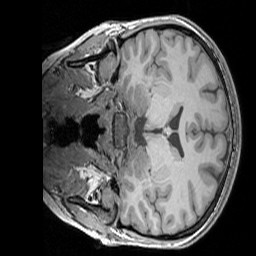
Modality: T1w
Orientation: coronal
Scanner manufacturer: siemens
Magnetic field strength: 3 T
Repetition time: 1.83 s
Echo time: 0.00303 s